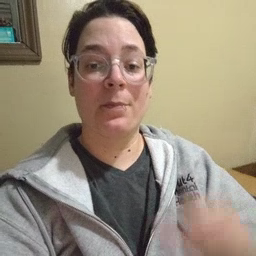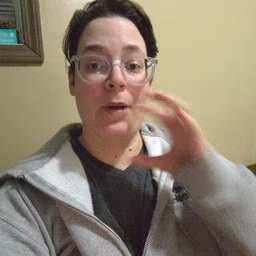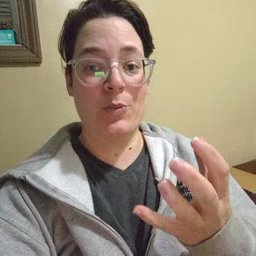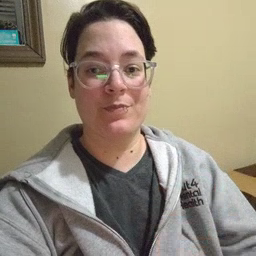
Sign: balloon